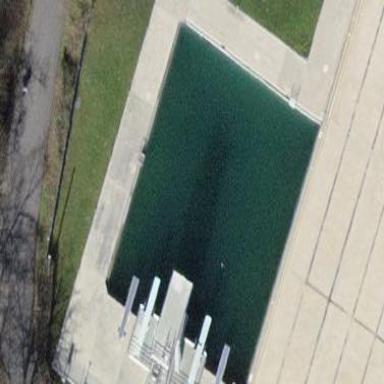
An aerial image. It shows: Outdoor swimming pool designed for plunging.